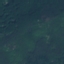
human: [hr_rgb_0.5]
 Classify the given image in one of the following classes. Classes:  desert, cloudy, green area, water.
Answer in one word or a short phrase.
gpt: green area